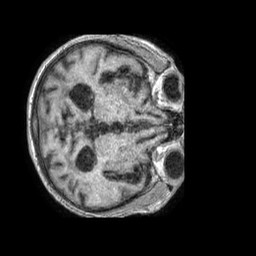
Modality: T1w
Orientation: axial
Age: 86
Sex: female
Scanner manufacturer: philips
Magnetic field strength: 1.5 T
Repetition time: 0.008017 s
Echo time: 0.003743 s